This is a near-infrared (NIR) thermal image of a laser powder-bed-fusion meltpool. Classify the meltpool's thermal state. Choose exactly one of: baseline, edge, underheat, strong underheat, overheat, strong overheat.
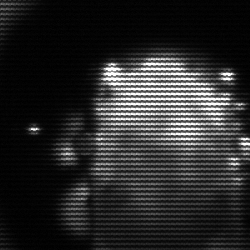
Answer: baseline